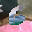
Label: 6